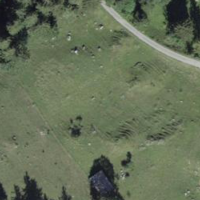
EUNIS habitat code: 24
Species observed at this site:
Fabriciana niobe